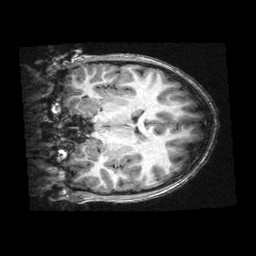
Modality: T1w
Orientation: coronal
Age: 11
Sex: male
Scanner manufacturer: siemens
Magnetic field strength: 3 T
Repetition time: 2.3 s
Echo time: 0.00336 s